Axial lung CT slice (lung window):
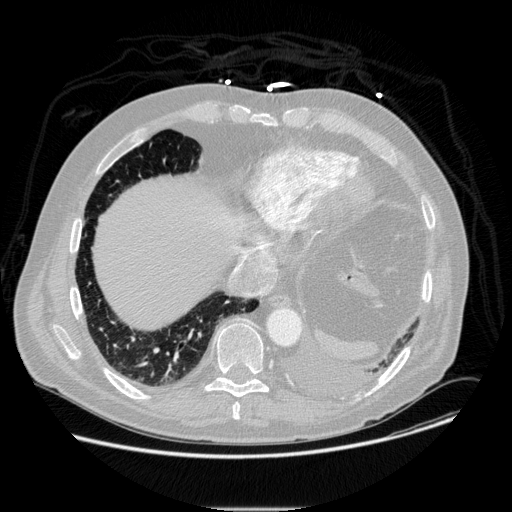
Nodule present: no